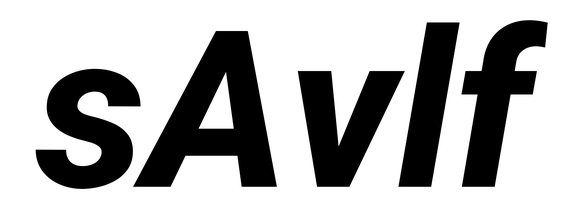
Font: Roboto-Italic_ExtraBold_Italic